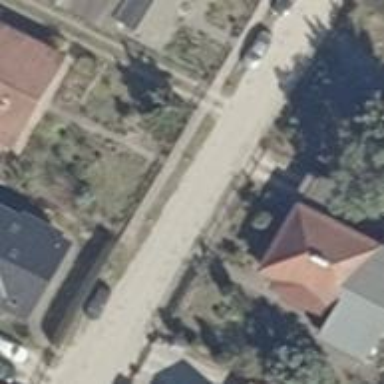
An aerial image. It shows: Residential road with compacted surface.